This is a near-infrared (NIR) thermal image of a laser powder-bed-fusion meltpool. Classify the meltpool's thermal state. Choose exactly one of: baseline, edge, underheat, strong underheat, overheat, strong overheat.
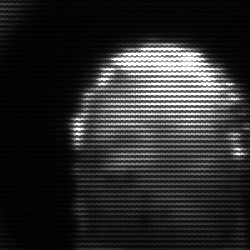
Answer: baseline